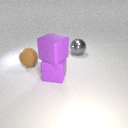
large gray metal sphere to the right of large purple rubber cube